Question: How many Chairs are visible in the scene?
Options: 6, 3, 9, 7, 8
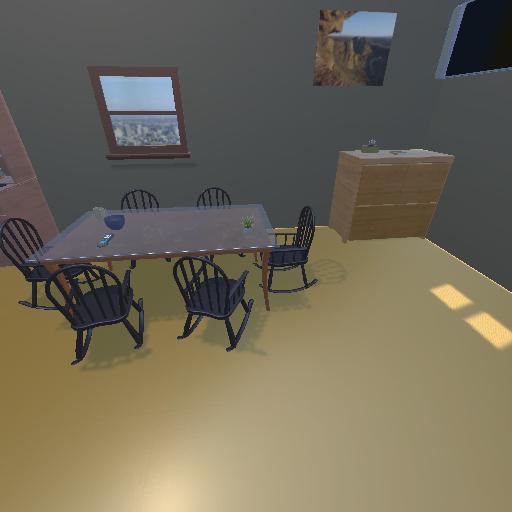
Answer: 6